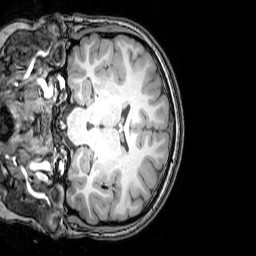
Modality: T1w
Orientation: coronal
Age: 22
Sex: female
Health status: healthy
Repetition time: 0.081 s
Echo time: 0.037 s